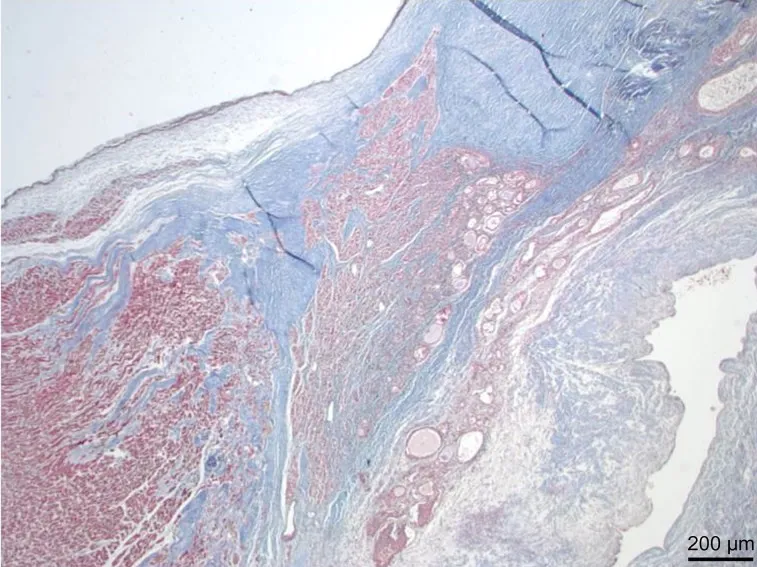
Low power view of His bundle showing partial replacement by glandular elements of tumour (Masson trichrome, x40).
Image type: pathology (masson_trichrome)